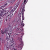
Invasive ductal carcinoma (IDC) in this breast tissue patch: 1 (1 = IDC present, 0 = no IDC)